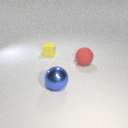
large blue metal sphere in front of large red rubber sphere